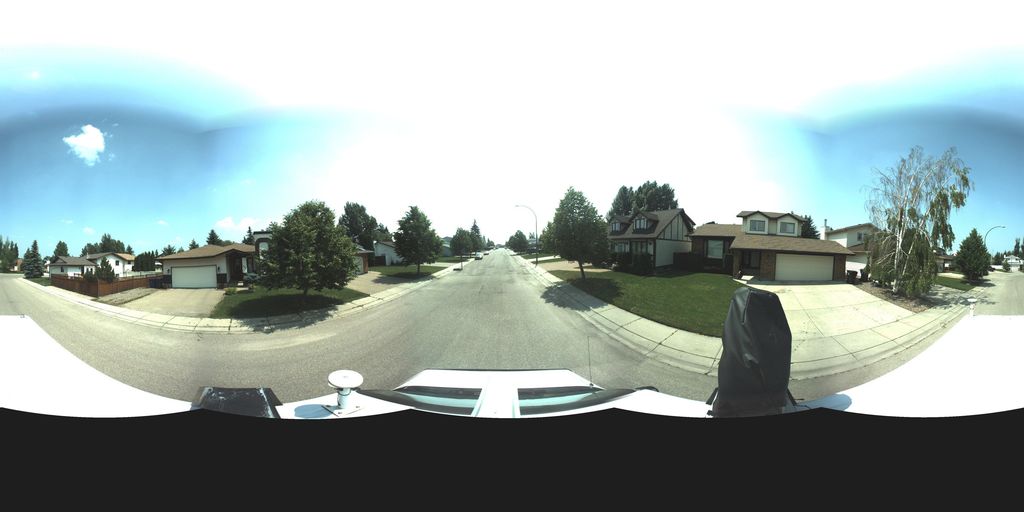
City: saskatoon